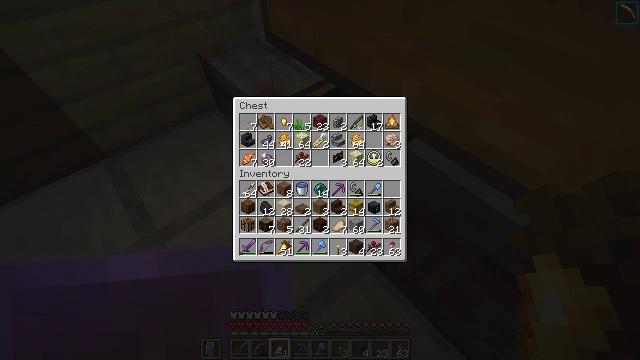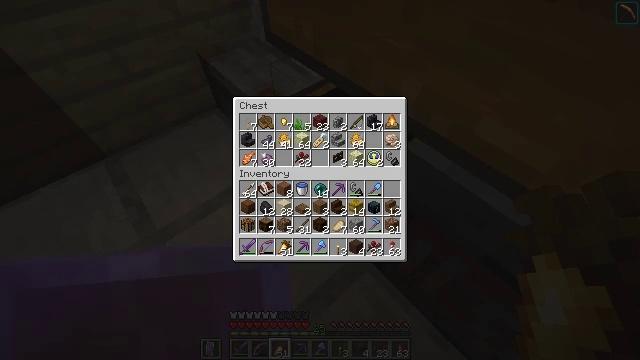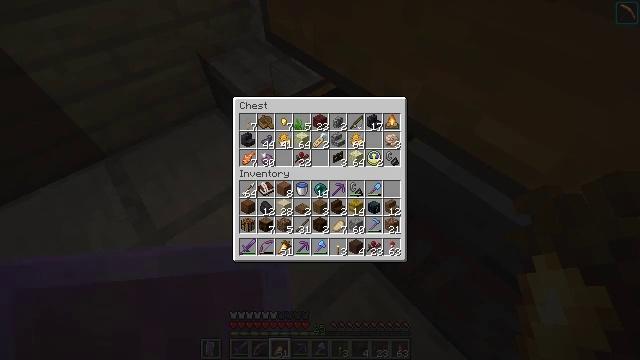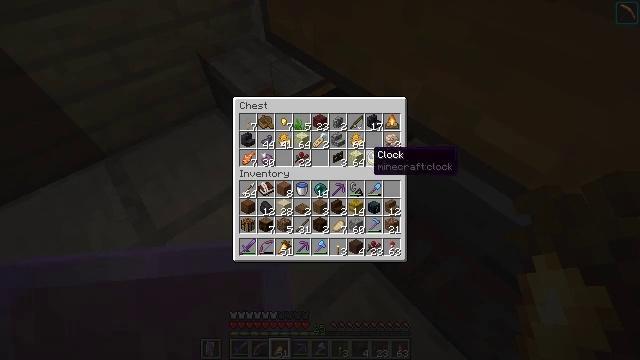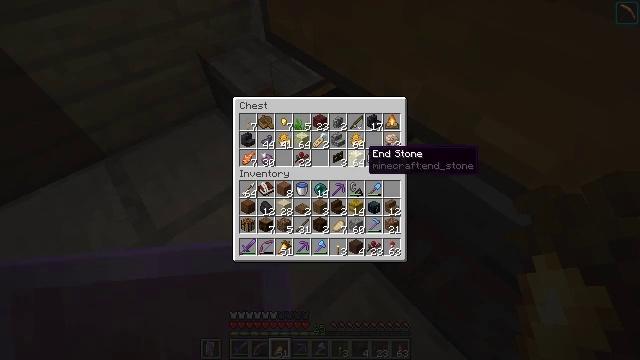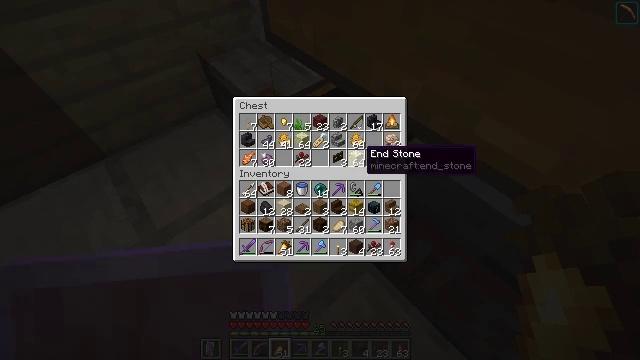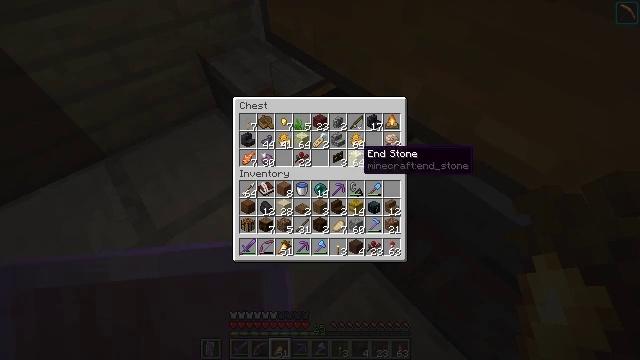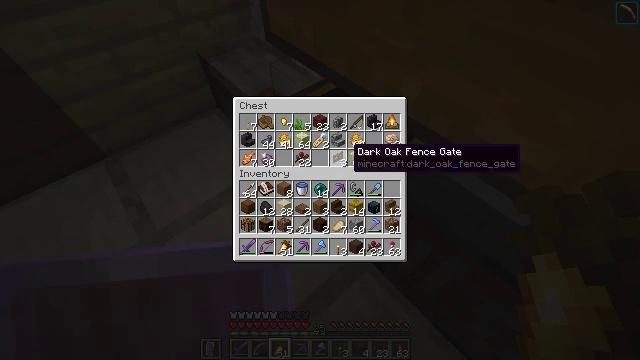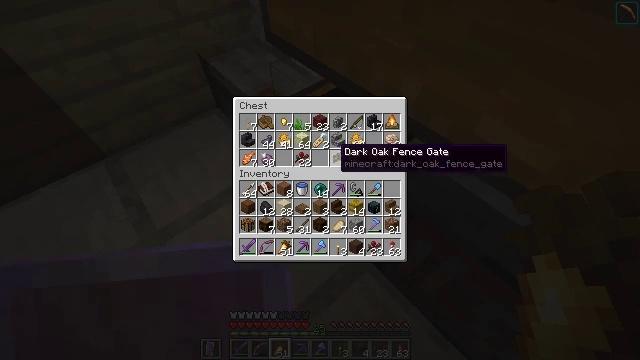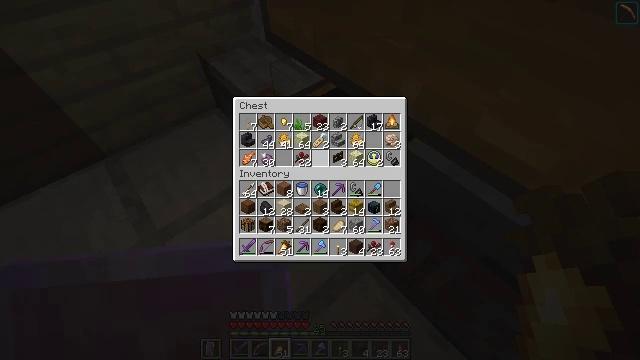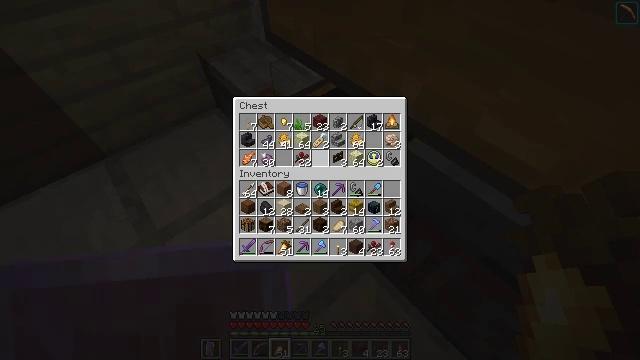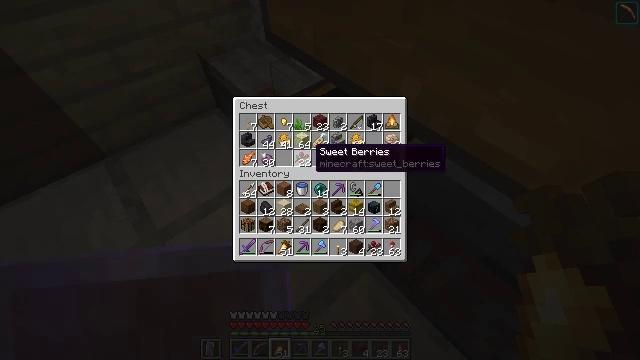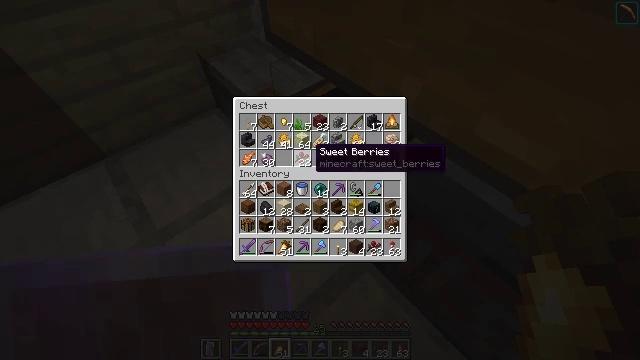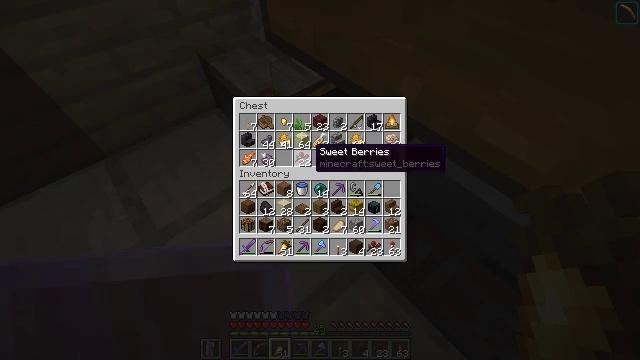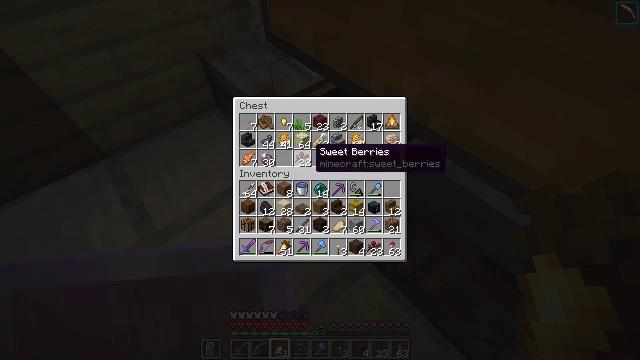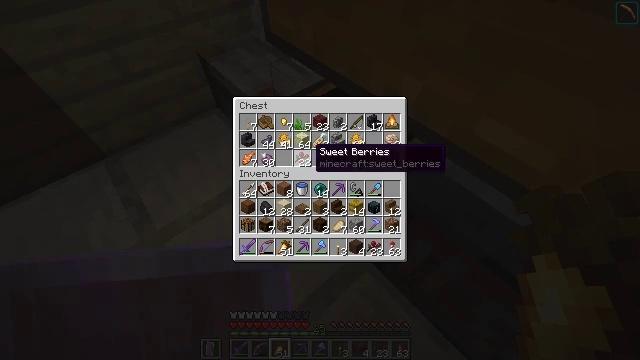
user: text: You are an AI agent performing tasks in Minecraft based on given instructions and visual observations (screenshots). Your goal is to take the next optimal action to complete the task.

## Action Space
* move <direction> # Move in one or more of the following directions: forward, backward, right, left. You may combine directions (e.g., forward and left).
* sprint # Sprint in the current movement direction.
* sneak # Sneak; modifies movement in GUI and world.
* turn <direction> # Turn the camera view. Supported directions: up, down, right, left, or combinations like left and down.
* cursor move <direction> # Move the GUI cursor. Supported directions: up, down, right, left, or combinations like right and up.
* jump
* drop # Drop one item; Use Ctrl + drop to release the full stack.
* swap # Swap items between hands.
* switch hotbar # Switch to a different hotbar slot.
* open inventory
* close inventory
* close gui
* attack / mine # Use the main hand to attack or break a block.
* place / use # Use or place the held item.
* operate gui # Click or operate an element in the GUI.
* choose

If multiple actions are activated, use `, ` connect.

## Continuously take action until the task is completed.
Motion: motion action
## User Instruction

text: Gather cocoa beans from the pod.
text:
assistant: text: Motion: no_op
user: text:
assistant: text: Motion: cursor move left
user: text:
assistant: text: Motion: cursor move left
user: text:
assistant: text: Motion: no_op
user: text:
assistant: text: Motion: no_op
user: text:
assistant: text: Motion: no_op
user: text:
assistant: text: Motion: cursor move left
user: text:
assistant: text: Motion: cursor move left
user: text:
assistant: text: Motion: cursor move left
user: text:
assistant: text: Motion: sneak, cursor move left
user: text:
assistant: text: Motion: sneak
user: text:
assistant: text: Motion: sneak
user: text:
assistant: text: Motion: sneak
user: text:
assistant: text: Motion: sneak
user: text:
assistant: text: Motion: sneak
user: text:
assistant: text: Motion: sneak
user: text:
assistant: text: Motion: sneak
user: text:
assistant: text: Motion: sneak, operate gui
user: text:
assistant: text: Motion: sneak, operate gui
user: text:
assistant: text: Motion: sneak, operate gui
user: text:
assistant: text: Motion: sneak
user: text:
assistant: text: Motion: sneak
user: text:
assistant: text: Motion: sneak
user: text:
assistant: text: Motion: sneak
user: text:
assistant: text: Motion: sneak
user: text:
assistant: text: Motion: no_op
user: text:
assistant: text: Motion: no_op
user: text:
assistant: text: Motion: no_op
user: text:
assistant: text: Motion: no_op
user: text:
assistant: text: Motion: no_op